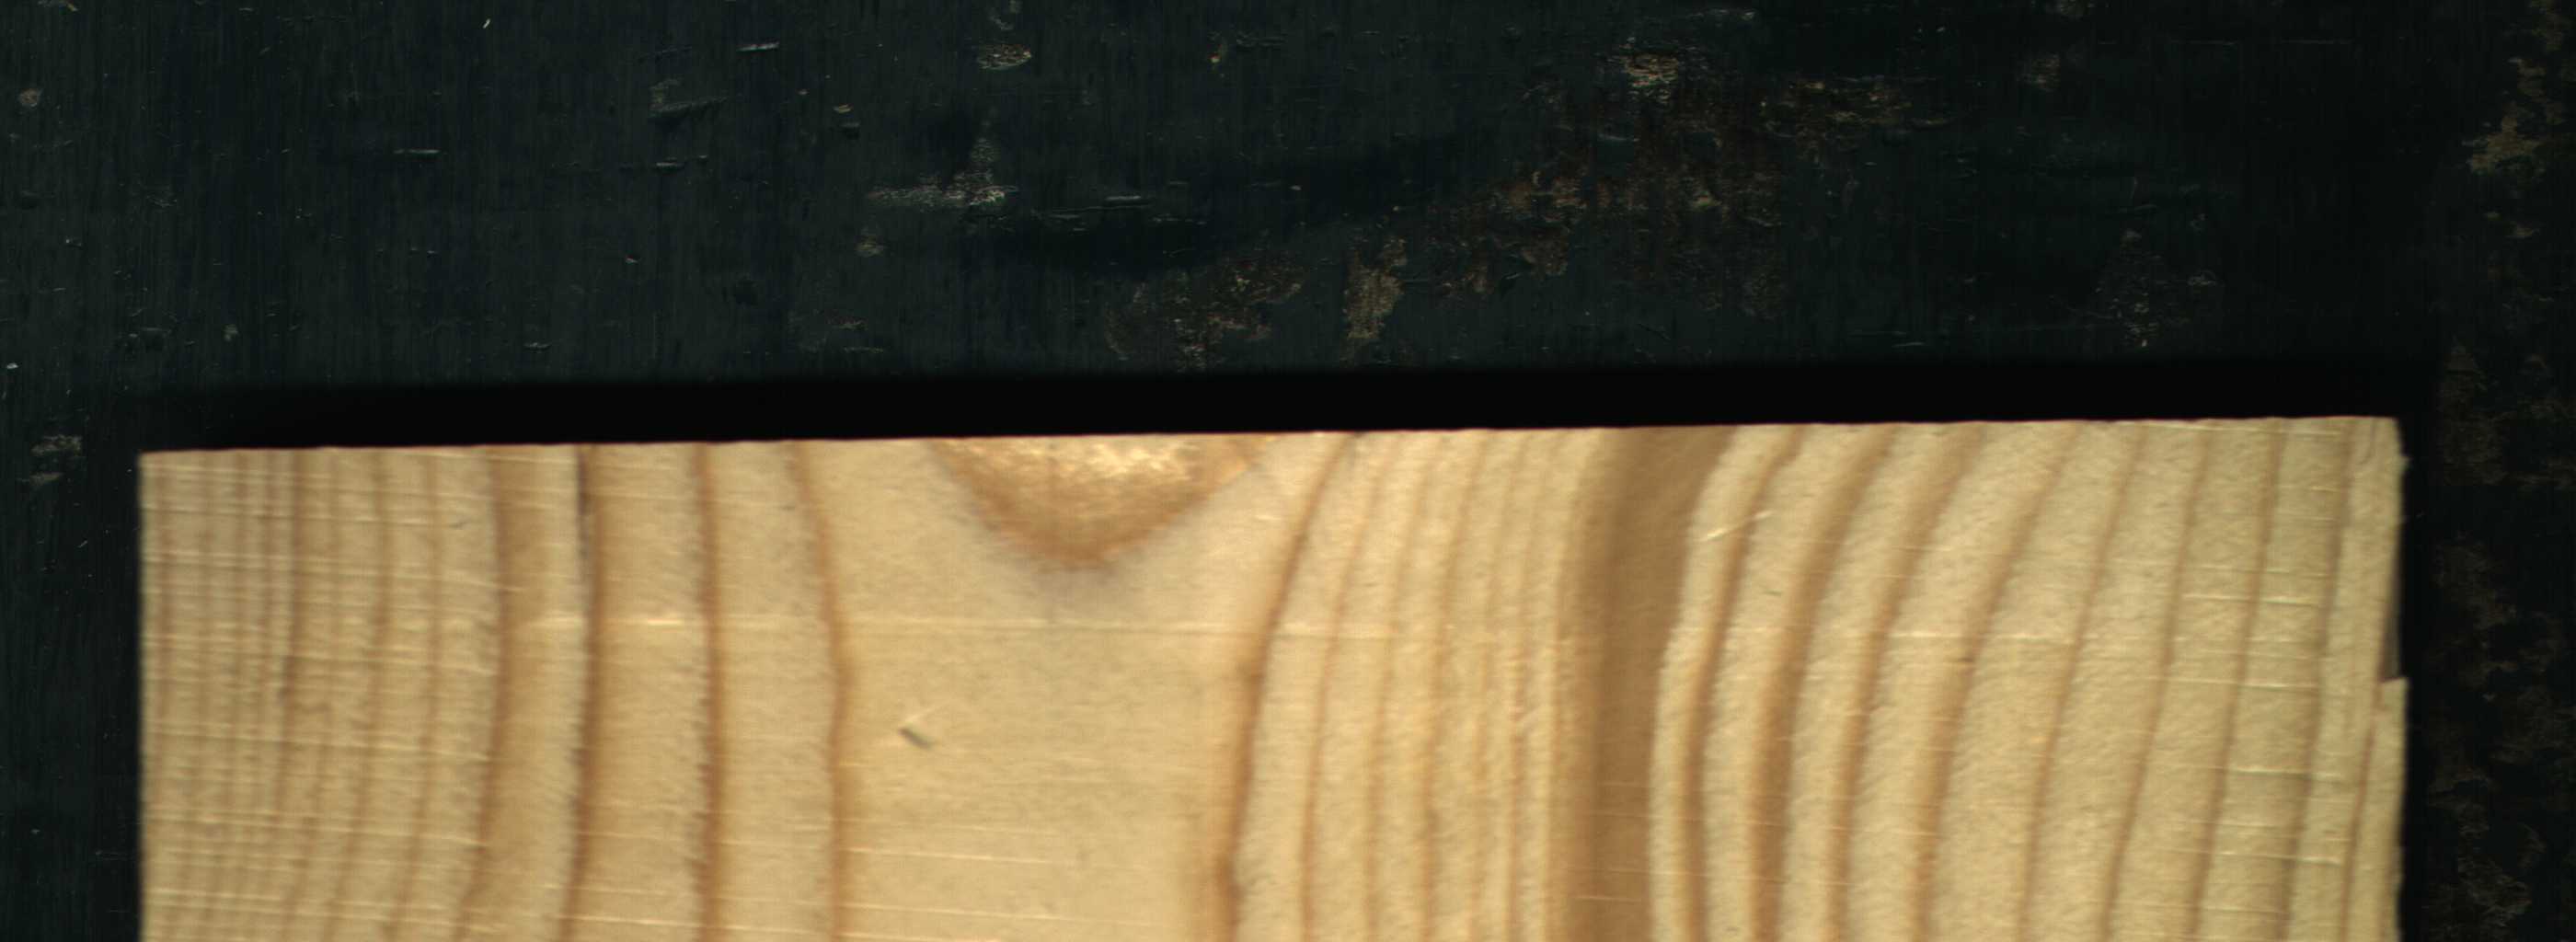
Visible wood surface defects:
Quartzity